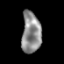
Tissue: prostate
Cell type: T cells
Senescence score: 0.7083
Nuclear area (px): 779
Mean DAPI intensity: 140.285